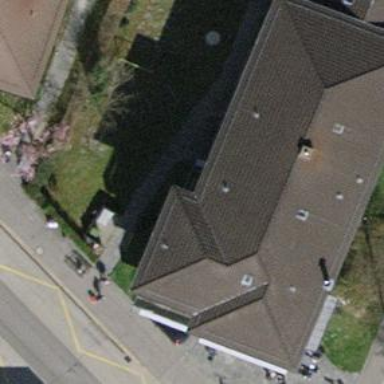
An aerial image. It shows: Hipped roof apartment building.